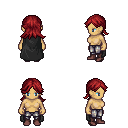
a pixel art fantasy rpg character, female body template, human, tanned skin, black cape, metal pants, brunette loose hair, maroon shoes, four views (front, back, left, right), 2x2 character sprite sheet, small pixel art, hard edges, no anti-aliasing